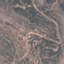
Label: HerbaceousVegetation